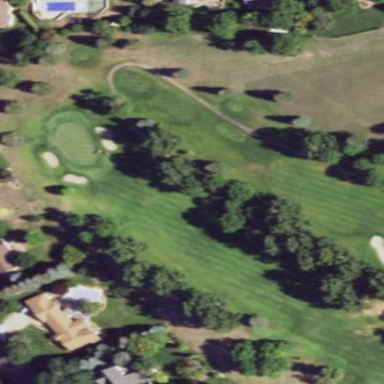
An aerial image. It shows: Grassy area designated as golf fairway.